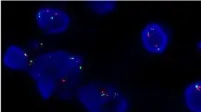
Histopathological examination with haematoxylin and eosin staining and Immunohistochemistry and FISH images. A FISH image of ALK rearrangement.
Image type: pathology (fish)